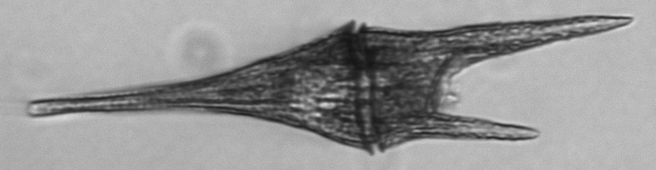
Label: Tripos_furca